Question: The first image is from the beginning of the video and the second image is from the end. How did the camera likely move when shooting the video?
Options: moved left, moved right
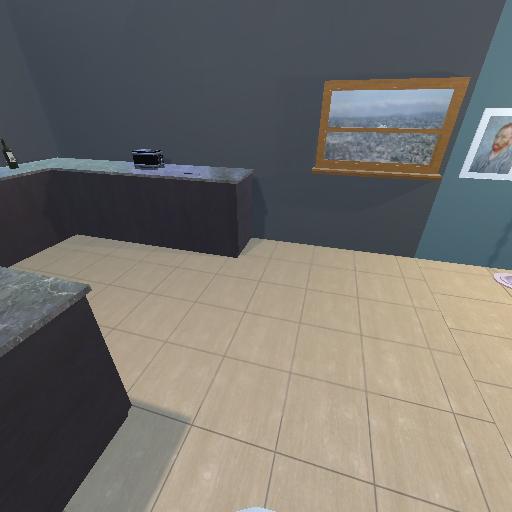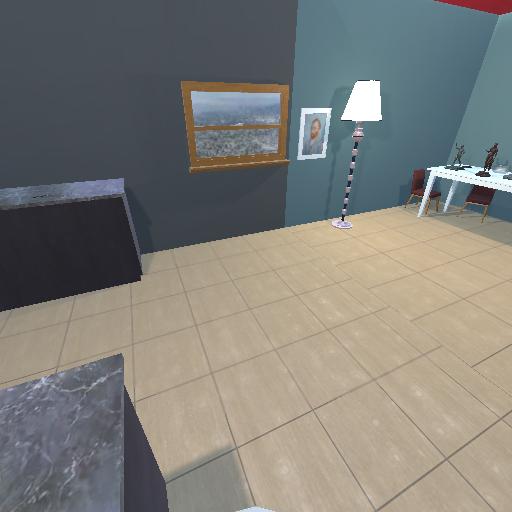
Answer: moved left